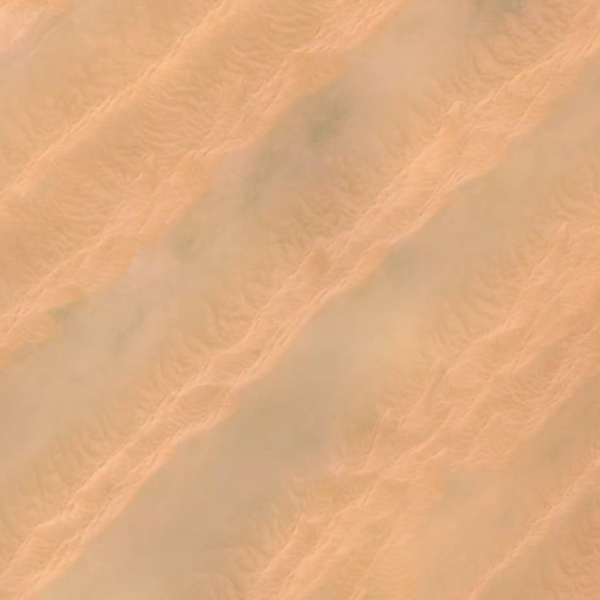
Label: Desert